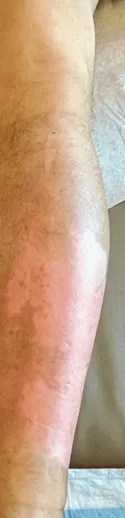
Warm, poorly defined erythematous patches on both shins without tenderness. Following. The initiation of prednisone.
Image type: medical_photograph (skin_photograph)